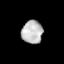
Tissue: lung
Cell type: Epithelial cells
Senescence score: 0.2197
Nuclear area (px): 478
Mean DAPI intensity: 185.172